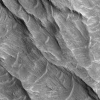
Atmospheric dust classification: not_dusty